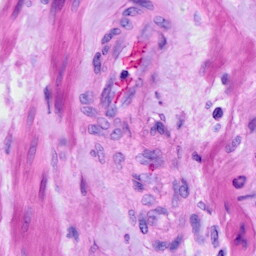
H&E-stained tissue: Ovarian